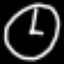
Label: clock